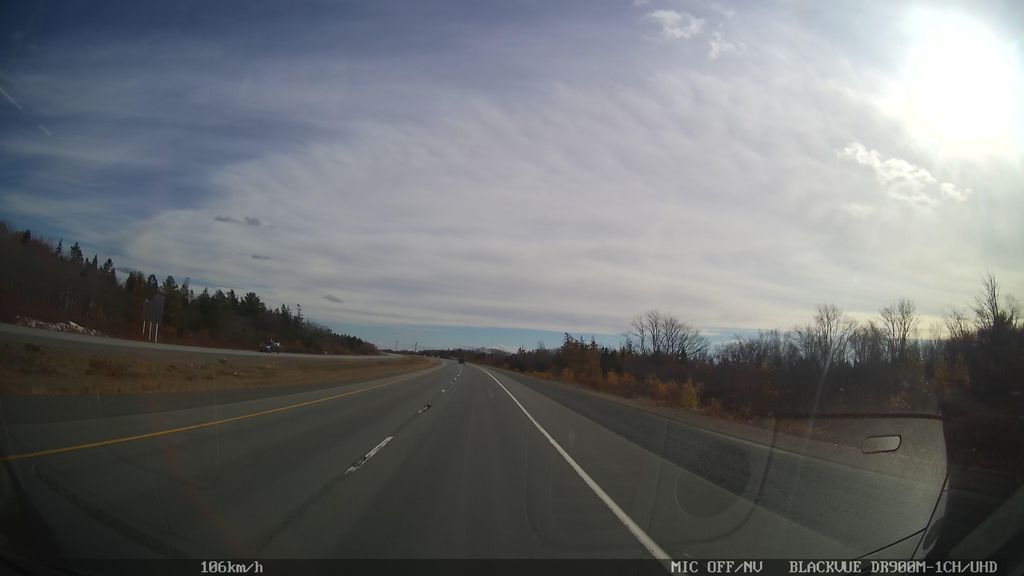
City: halifax